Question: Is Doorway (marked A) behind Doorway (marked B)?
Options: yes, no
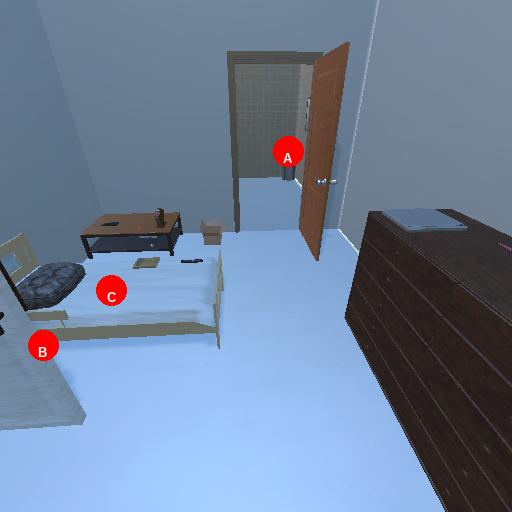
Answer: yes